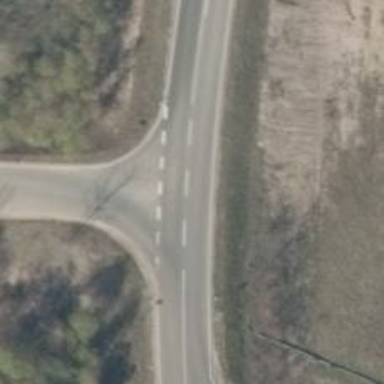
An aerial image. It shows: Secondary road with asphalt surface.